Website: bh-photo
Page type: account-selection
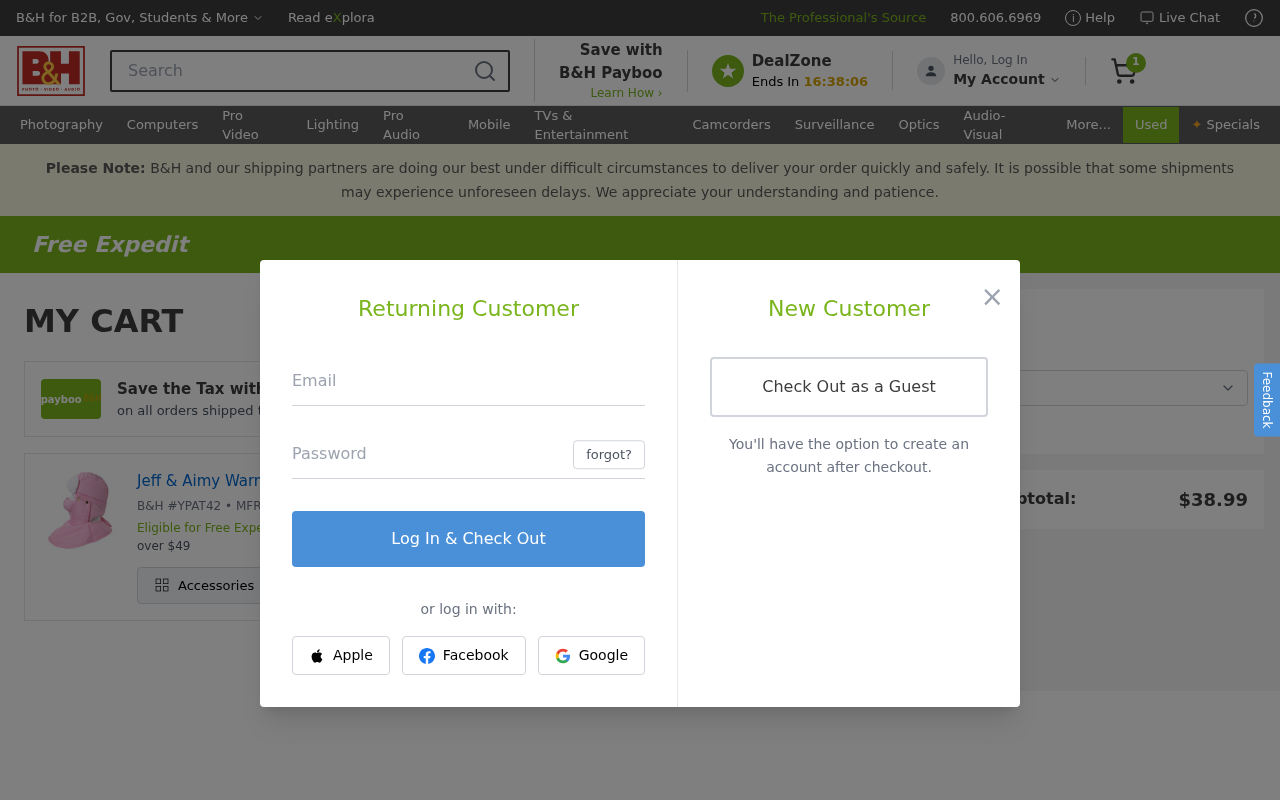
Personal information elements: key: PII_EMAIL
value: april.wilson@hotmail.com
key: PII_POSTCODE
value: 34553
Product elements: key: PRODUCT1_NAME
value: Jeff & Aimy Warm Fleece Balaclava Ski Full Face Mask Neck Warmer Winter Sports Cap
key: PRODUCT1_QUANTITY
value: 1
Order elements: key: ORDER_NUM_ITEMS
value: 1
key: ORDER_SUBTOTAL
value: $38.99
Search elements: key: HEADER_SEARCH
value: Search
Other elements: key: BH_ITEM_NUMBER
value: YPAT42
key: MFR_NUMBER
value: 52871I